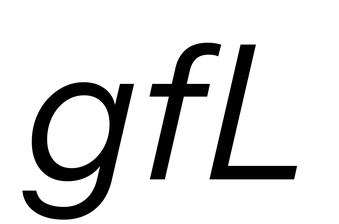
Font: InstrumentSans-Italic_Italic